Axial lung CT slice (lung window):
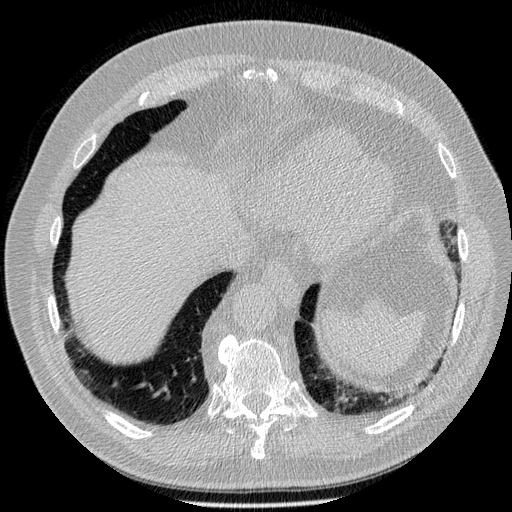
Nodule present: no